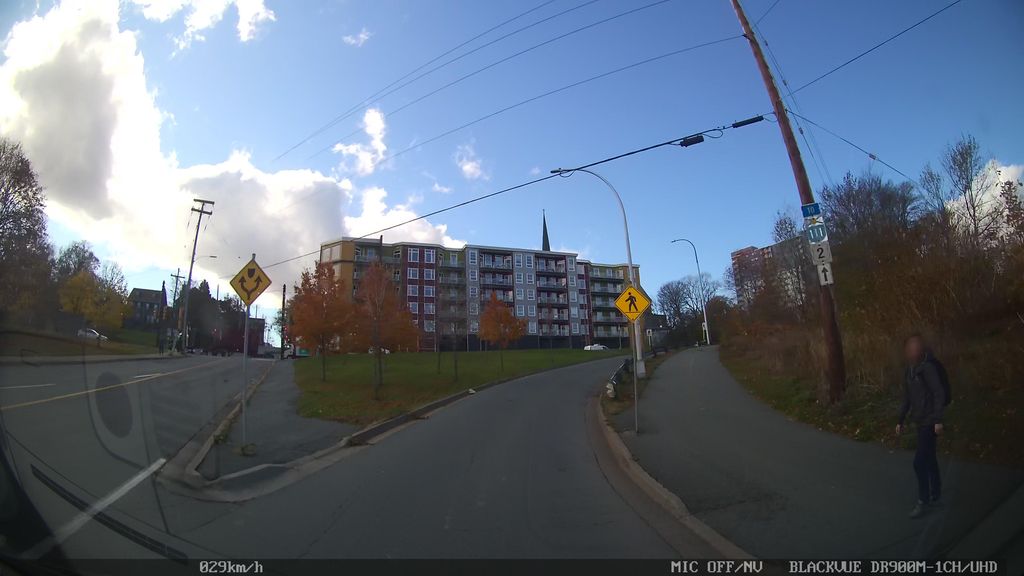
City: halifax